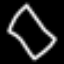
Label: diamond